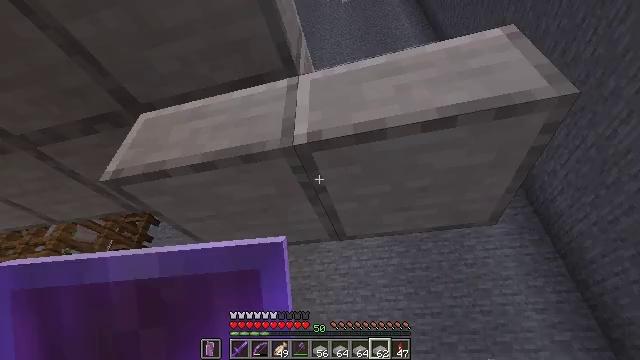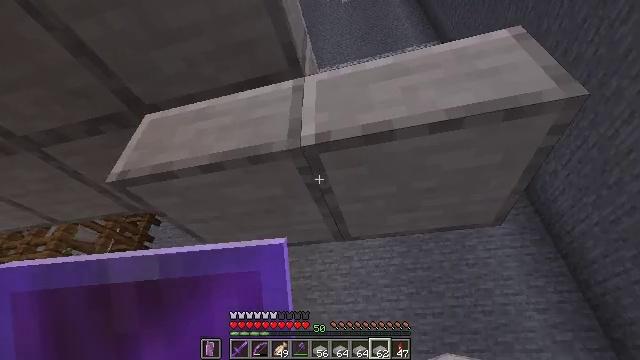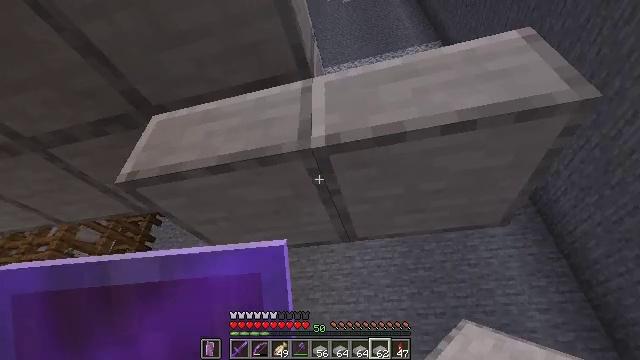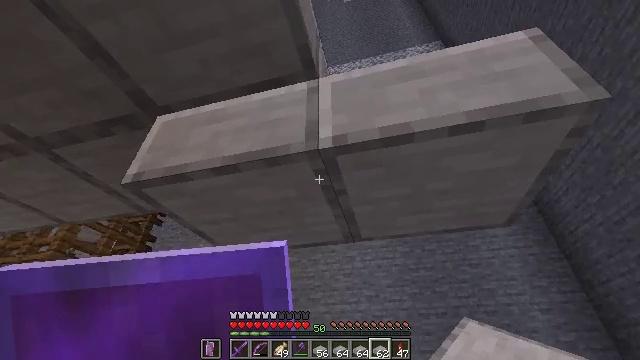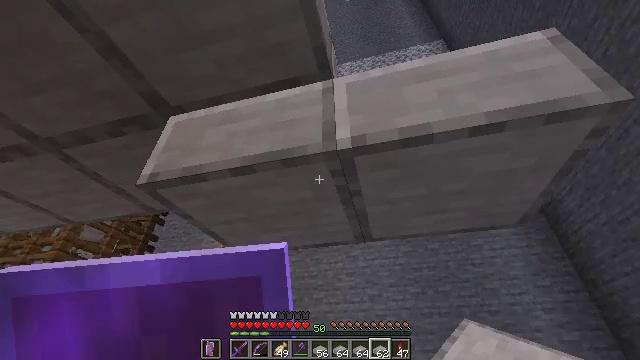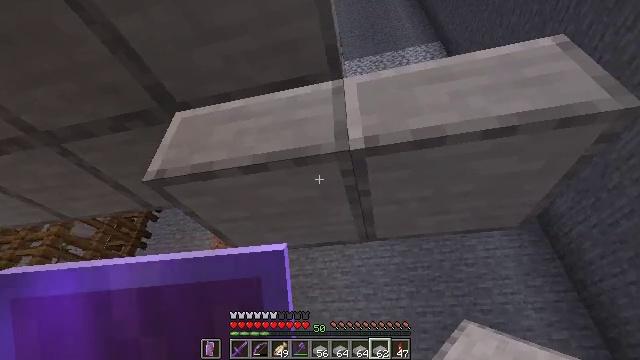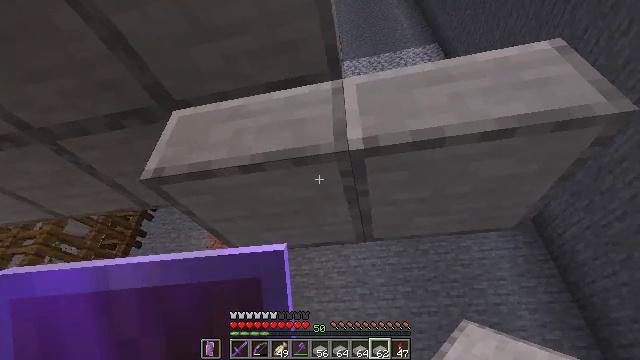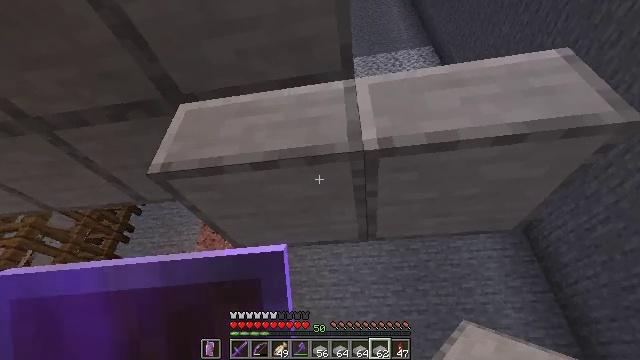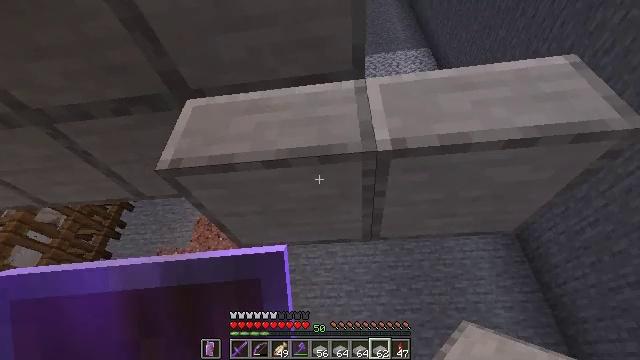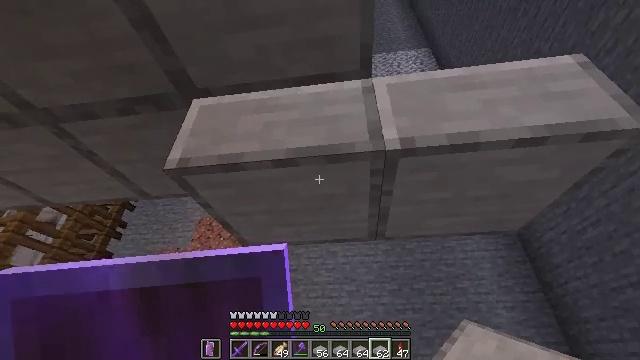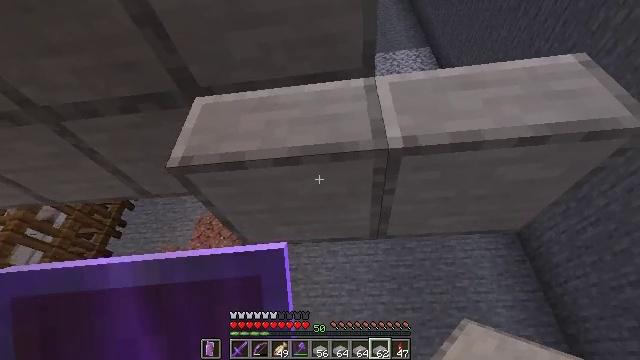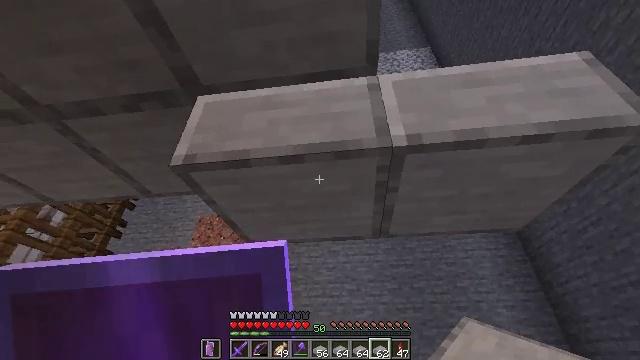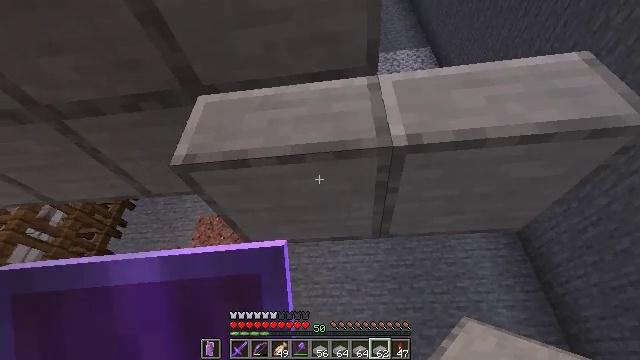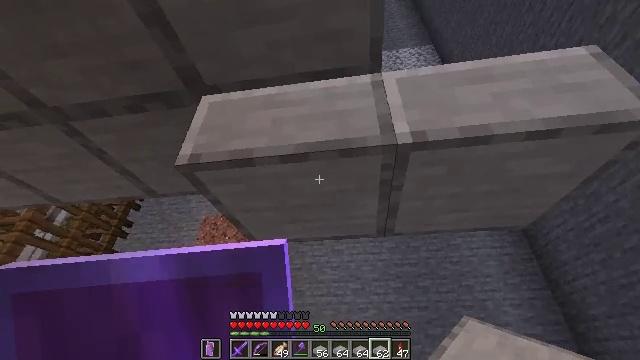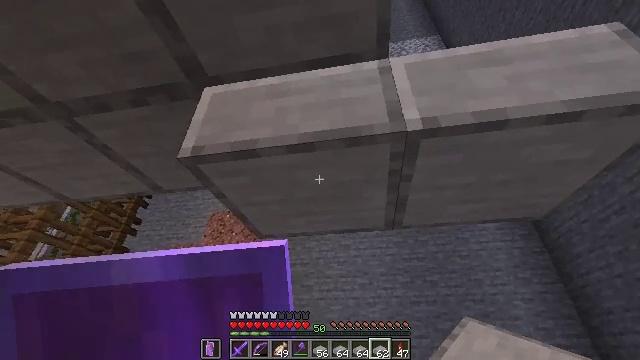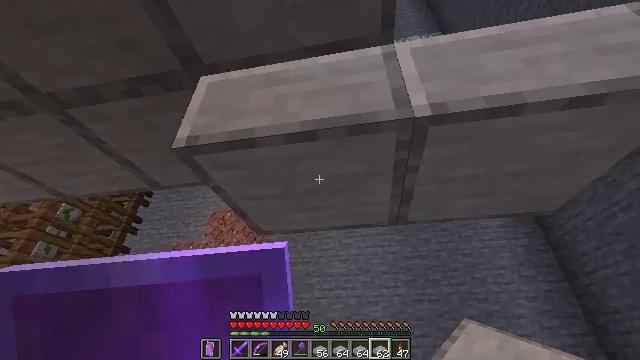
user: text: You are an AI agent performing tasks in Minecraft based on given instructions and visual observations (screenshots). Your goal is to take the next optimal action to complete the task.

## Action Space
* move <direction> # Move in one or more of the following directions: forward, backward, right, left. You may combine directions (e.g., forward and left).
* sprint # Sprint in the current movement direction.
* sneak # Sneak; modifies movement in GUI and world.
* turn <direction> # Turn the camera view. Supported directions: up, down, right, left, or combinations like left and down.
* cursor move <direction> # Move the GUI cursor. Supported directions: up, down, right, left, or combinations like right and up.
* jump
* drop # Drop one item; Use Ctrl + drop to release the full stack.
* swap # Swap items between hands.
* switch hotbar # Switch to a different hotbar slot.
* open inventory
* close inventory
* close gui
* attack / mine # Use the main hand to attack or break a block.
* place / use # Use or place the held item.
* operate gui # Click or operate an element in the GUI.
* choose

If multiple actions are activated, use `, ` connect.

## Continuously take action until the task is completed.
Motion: motion action
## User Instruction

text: Break the smooth stone slab to reuse it.
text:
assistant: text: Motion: move left, sneak
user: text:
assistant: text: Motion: move left, sneak
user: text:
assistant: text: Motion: move left, sneak
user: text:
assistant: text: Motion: move left, sneak
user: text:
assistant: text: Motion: move left, sneak, turn right
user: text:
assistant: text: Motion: move left, sneak
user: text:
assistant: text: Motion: move left, sneak, turn right
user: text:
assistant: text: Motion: move left, sneak, turn right
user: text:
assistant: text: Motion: sneak
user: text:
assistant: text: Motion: sneak
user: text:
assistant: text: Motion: sneak
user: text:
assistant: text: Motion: sneak
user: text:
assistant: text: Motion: move forward, sneak
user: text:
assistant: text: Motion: move forward, sneak, turn left
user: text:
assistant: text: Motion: move forward, sneak
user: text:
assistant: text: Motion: move forward, sneak
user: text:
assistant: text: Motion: move forward, sneak
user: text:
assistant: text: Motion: move forward, sneak
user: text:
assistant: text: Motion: move forward, sneak
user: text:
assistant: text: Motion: move forward, sneak
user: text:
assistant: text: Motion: move forward, sneak
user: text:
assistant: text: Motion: move forward, sneak
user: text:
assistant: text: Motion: move forward, sneak
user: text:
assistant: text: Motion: move forward, sneak
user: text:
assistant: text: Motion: move forward, sneak
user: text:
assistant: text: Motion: move forward, sneak
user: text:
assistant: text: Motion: move forward, sneak, turn up
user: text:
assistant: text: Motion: move forward, sneak, turn up
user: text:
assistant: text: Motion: sneak, turn left and up
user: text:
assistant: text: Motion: sneak